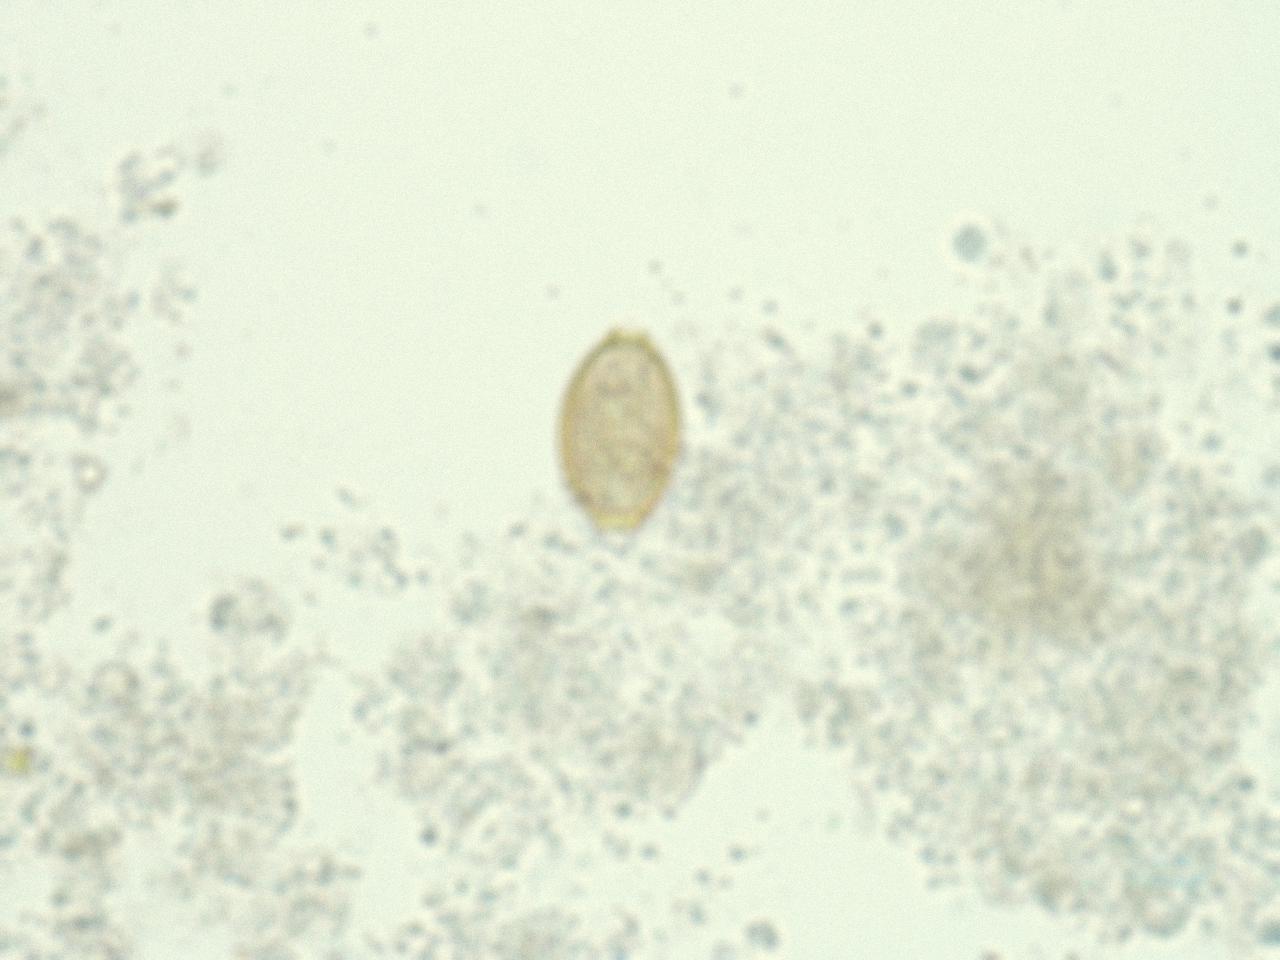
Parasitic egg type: Trichuris trichiura